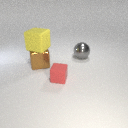
large gray metal sphere behind small red rubber cube